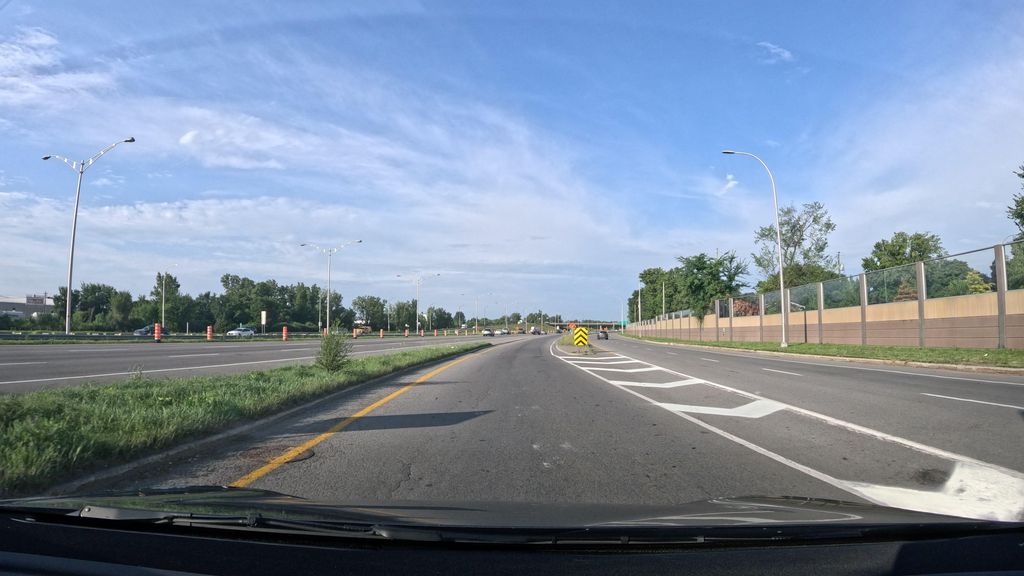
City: montreal